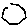
Label: hexagon